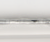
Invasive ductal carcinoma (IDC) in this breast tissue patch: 0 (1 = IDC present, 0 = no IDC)